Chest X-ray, PA view. Patient: 72 years old, sex M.
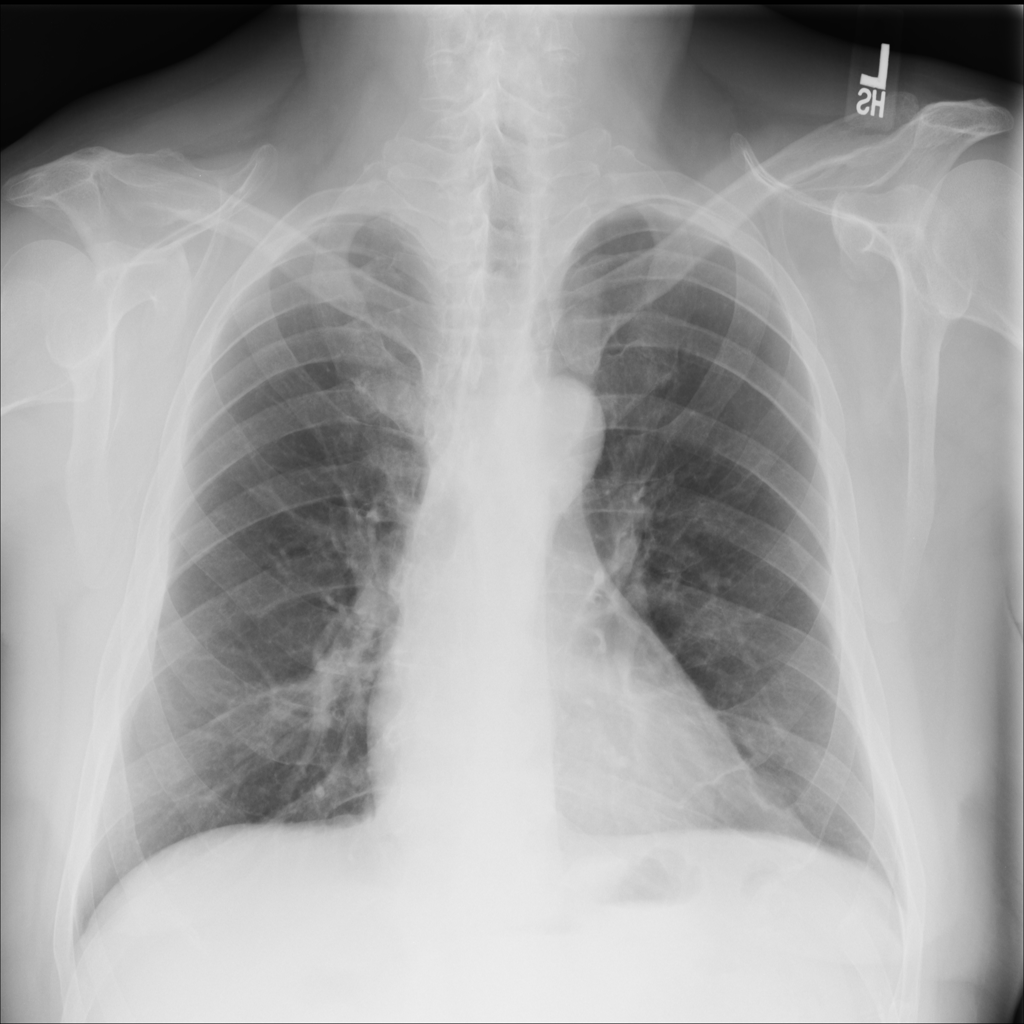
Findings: Effusion